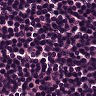
Metastatic tissue present: no